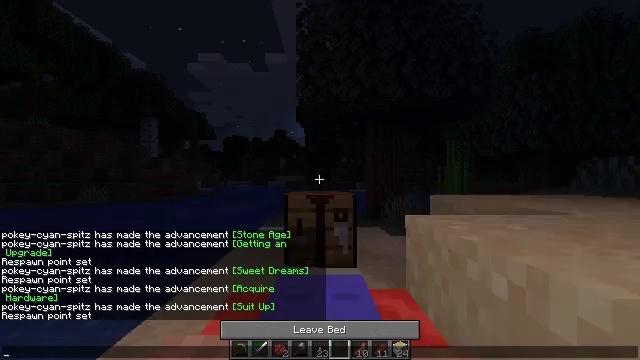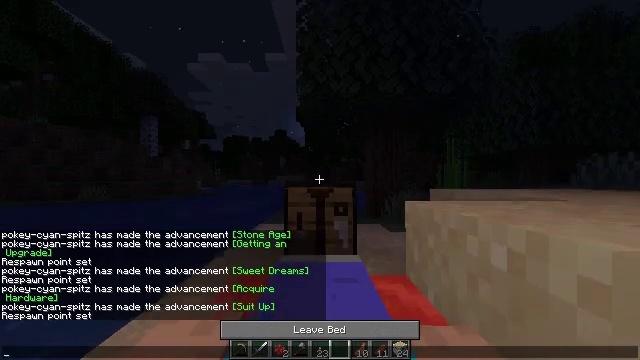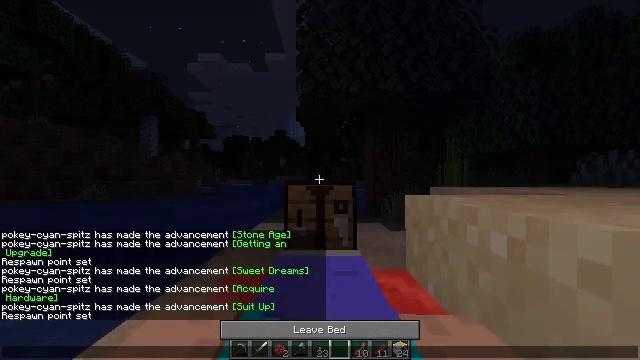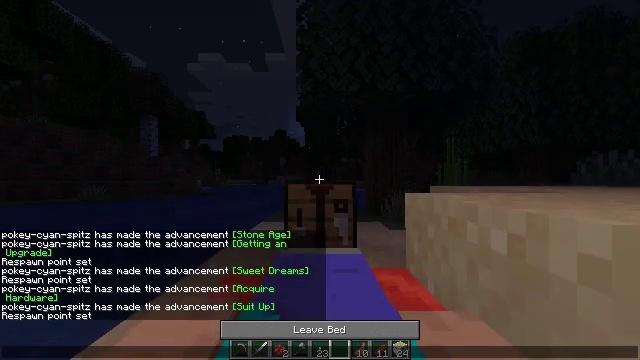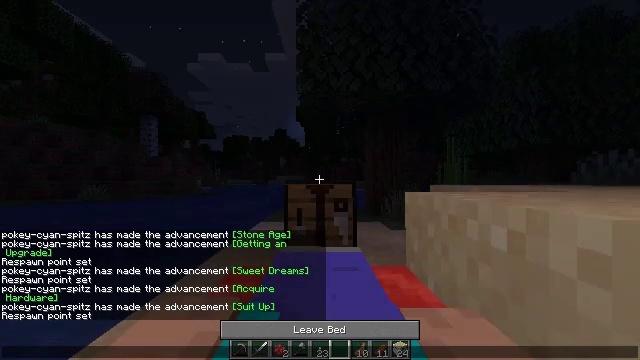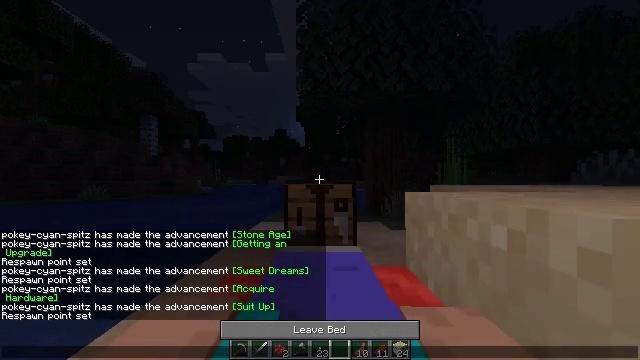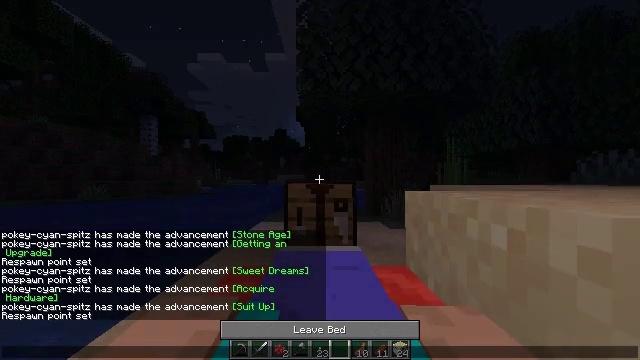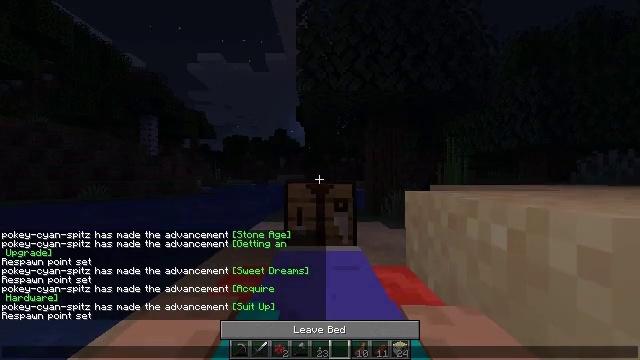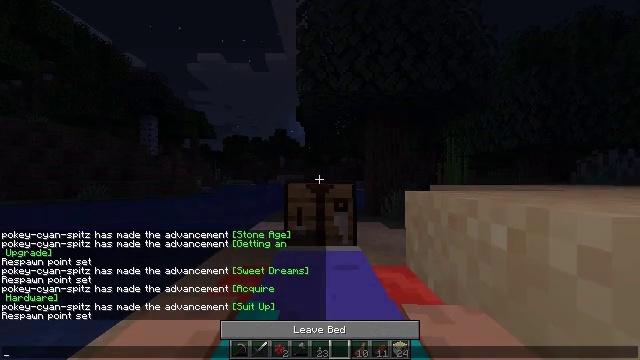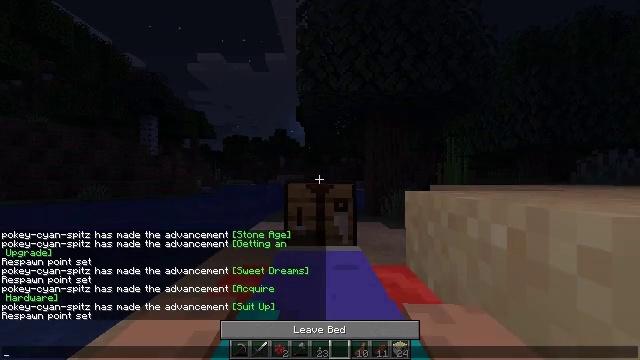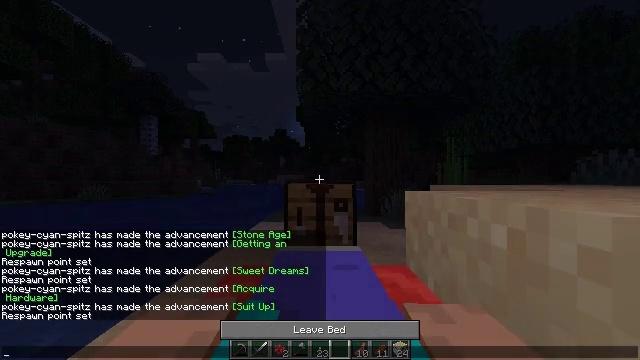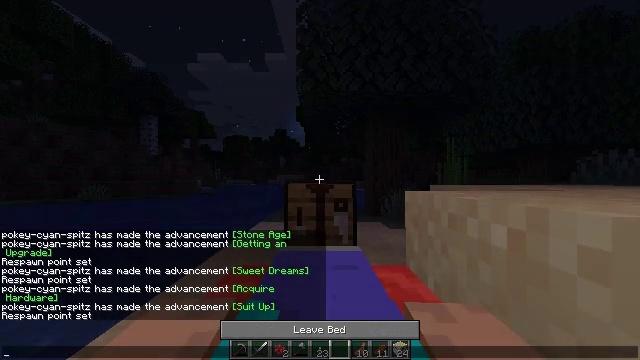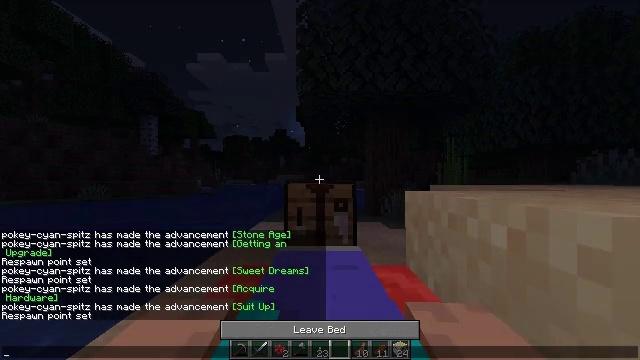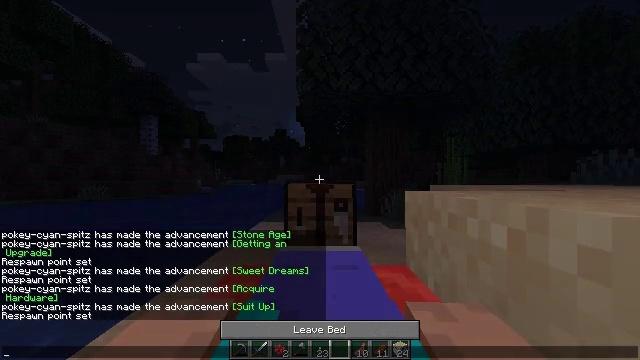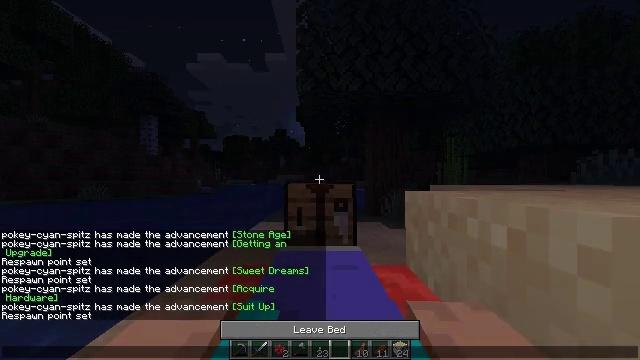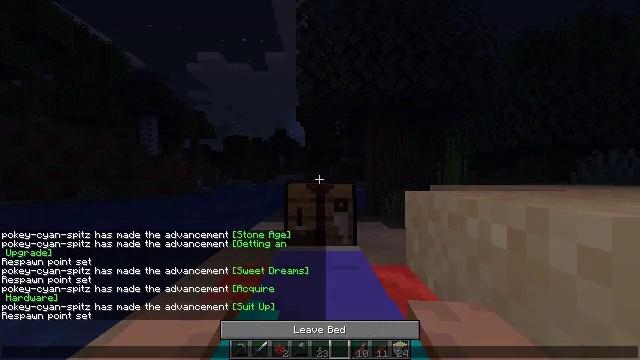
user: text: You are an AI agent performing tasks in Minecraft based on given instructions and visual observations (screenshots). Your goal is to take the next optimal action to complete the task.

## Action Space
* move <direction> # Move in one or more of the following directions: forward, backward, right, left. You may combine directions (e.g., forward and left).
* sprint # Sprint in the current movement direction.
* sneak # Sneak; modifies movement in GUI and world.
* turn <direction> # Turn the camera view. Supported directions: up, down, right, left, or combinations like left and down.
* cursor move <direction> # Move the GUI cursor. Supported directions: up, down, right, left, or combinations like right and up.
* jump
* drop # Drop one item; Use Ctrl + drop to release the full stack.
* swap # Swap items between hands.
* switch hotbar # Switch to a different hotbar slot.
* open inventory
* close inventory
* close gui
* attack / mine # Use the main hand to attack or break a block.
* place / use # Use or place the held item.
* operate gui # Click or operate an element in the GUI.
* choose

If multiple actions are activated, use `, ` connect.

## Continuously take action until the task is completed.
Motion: motion action
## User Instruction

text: Left click to break the red bed.
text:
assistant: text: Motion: no_op
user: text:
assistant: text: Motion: no_op
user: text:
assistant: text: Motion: no_op
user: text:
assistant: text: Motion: no_op
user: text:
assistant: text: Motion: no_op
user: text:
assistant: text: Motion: no_op
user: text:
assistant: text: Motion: no_op
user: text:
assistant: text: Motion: no_op
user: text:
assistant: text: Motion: no_op
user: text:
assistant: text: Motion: no_op
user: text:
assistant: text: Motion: no_op
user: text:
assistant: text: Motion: no_op
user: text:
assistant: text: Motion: no_op
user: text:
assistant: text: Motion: no_op
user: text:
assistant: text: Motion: no_op
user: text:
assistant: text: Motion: no_op
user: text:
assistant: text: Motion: no_op
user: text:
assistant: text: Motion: no_op
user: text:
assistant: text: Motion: no_op
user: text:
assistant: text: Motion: no_op
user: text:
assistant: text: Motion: no_op
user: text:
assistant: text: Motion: no_op
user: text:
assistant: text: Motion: no_op
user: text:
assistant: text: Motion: no_op
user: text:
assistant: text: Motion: no_op
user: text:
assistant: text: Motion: no_op
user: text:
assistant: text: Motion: no_op
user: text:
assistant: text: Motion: no_op
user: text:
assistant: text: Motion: no_op
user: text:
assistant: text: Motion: no_op